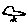
Label: bird